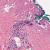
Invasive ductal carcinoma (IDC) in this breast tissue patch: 0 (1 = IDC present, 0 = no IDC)